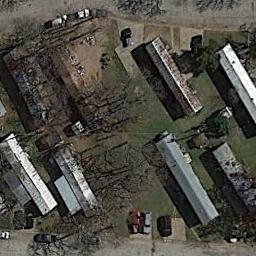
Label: mobile_home_park